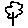
Label: tree